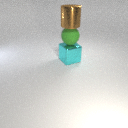
large green rubber sphere below large brown metal cylinder